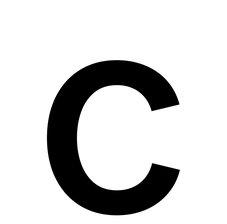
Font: Inter_Medium